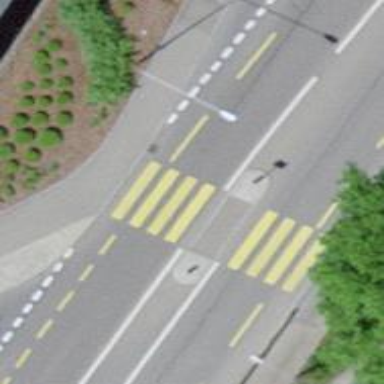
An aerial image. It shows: Marked road crossing with pedestrian island.